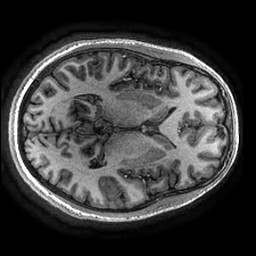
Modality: T1w
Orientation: axial
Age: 25
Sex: male
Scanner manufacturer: ge
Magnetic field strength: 3 T
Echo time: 0.002736 s